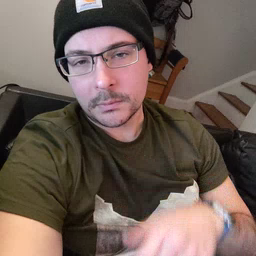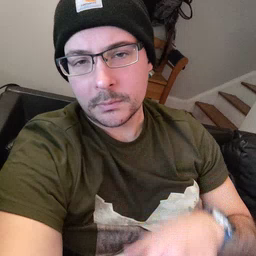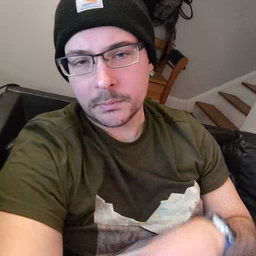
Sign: penny